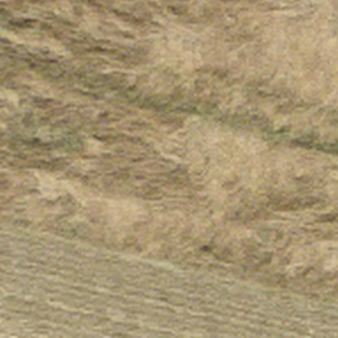
Label: other